Question: I tried to create some numbers and rename the output columns with the 'np.arange' loop as the following:
'''
def conditional_zero_column(filename="random.csv"):
df = pd.read_csv(filename)
for i in np.arange(0.6,1.0,0.01):
df['reject'+str(i)] = np.where(df['expected_discount'] < i, df['expected_discount'], i)
df['reject'+str(i)] = np.where(df['reject'+str(i)] >= i, df['reject'+str(i)], 0.0)
df.to_csv("random_data4.csv", index=False)
'''
The conditional number part worked for me.
The columns' names were fine between columns 'reject0.6-reject0.68'.
After that, all columns' names turned to 'reject' with the unexpected numbers, e.g., 'reject0.6900000000000001', 'reject0.8000000000000002', 'reject0.9900000000000003'for all other columns as the attached the picture shows.
[column names]
I am curious why the numbers are different after 0.69. I tried to simply replace 'np.arange' with 'np.linspace', but it doesn't work for me.
Am I wrong with any part?
I appreciate any help you can provide.
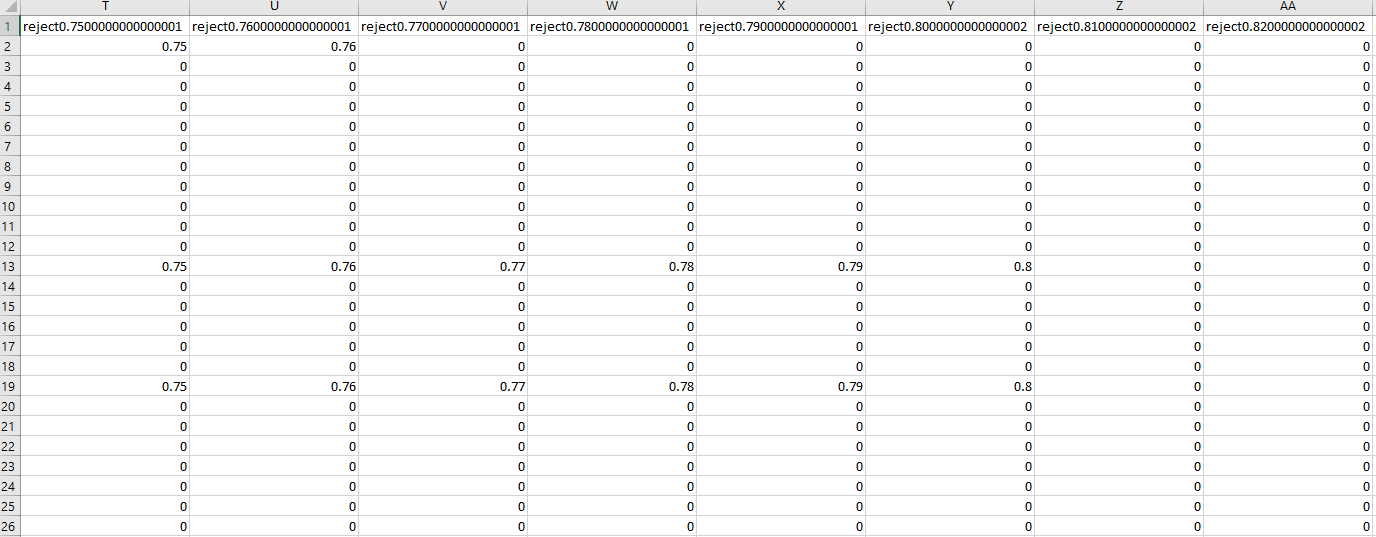
Answer: You are seeing the tail of the floating point precision. It is impossible to exactly represent most floats, and we end up with a tail that end at the numeric precision.
I think you can solve this by formatting the strings you are using for column names.
'''
def conditional_zero_column(filename="random.csv"):
df = pd.read_csv(filename)
for i in np.arange(0.6, 1.0, 0.01):
col = f'reject{i:.2f}'
df[col] = np.where(df['expected_discount'] < i, df['expected_discount'], i)
df[col] = np.where(df[col] >= i, df[col], 0.0)
df.to_csv("random_data4.csv", index=False)
'''